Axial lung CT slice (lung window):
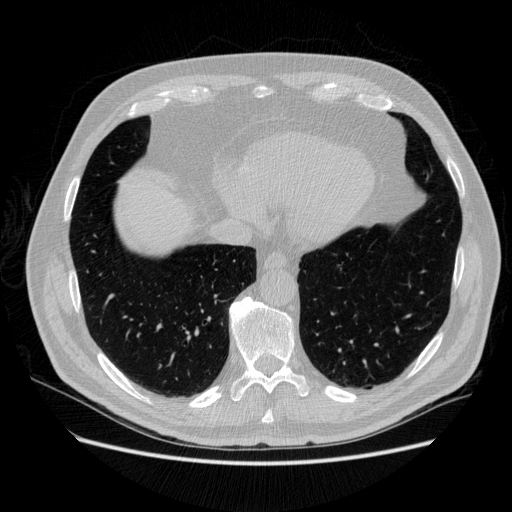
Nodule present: no